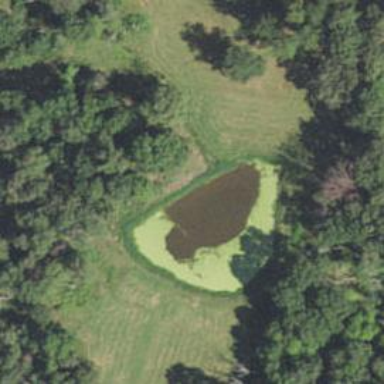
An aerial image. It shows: Peaceful pond surrounded by nature.